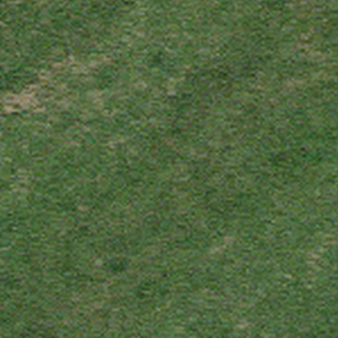
Label: other